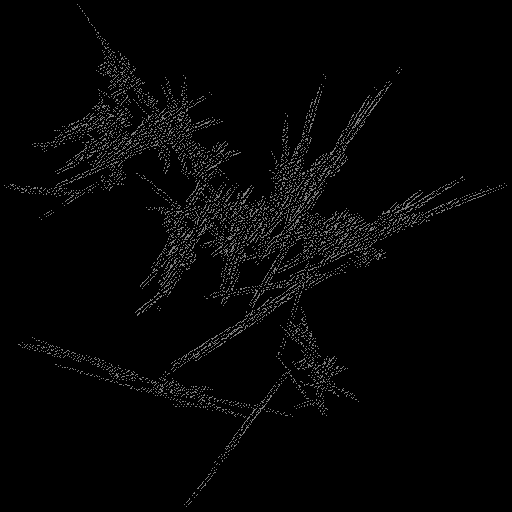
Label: groundpine